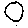
Label: circle